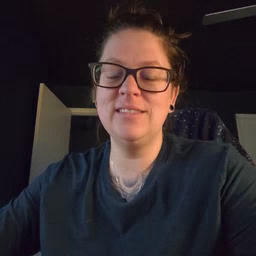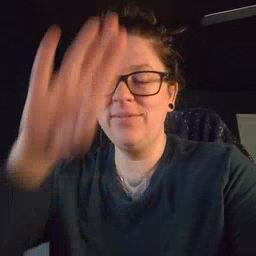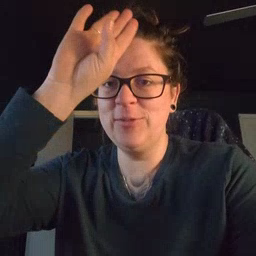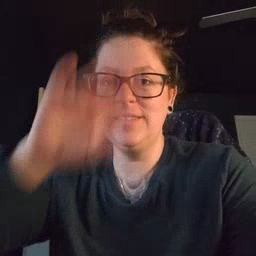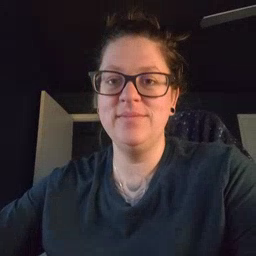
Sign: fireman